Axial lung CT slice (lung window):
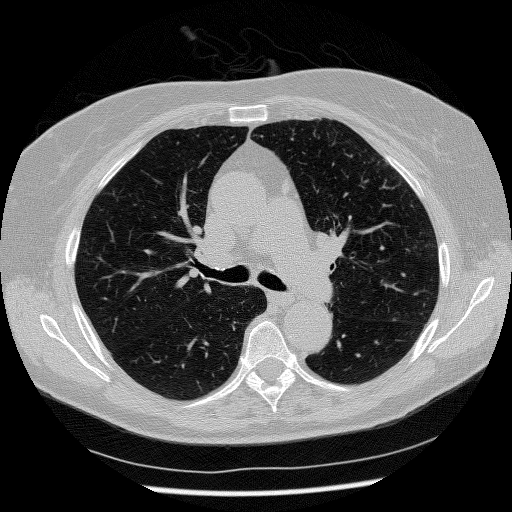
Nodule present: no